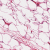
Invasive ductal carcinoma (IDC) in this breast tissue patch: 0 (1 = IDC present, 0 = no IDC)